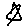
Label: star